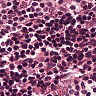
Metastatic tissue present: no